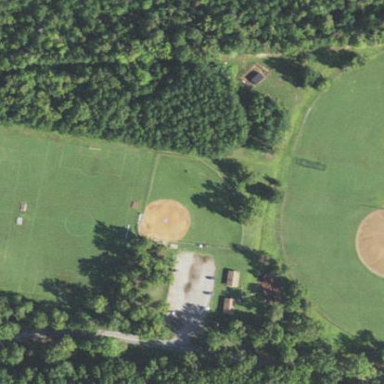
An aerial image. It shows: Baseball pitch for leisure land.